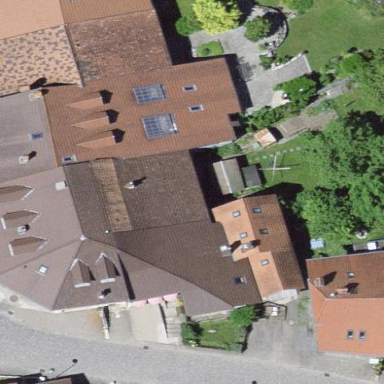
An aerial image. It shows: Residential building.